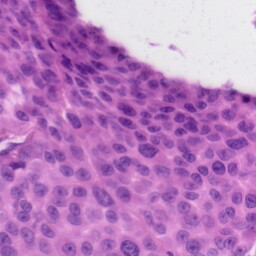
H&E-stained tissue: Skin